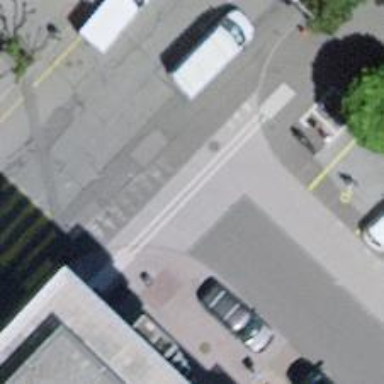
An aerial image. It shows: Unmarked crossing on footway with traffic calming table.